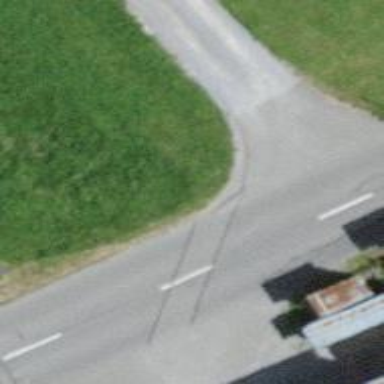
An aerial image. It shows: Historic wayside cross.